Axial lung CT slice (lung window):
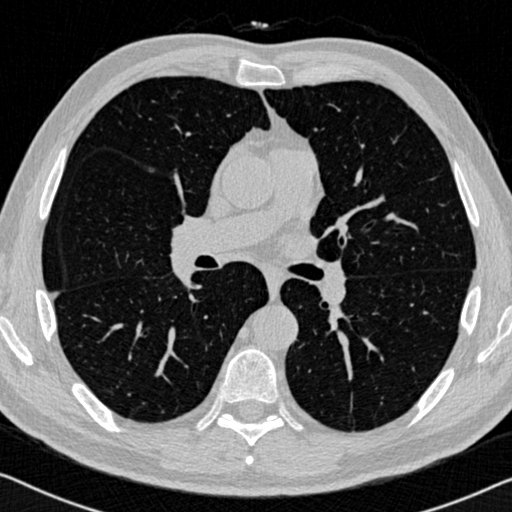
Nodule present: no